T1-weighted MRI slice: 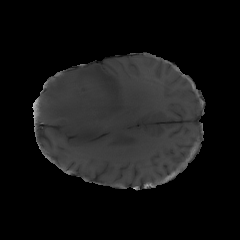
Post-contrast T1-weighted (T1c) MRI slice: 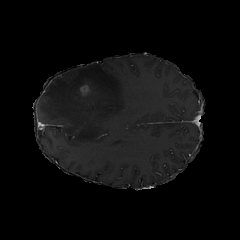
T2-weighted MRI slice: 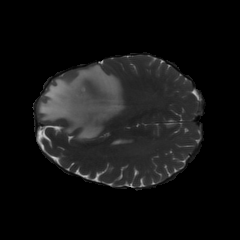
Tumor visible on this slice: yes